Field crop: maize
Growth stage: 2
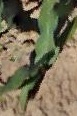
Species: maize